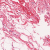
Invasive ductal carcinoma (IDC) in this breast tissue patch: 0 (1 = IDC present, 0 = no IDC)